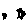
Label: tree